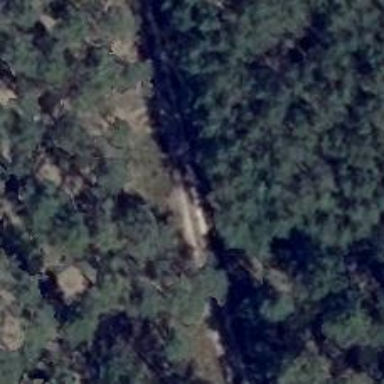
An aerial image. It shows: Track with grade 3 tracktype.